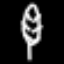
Label: leaf